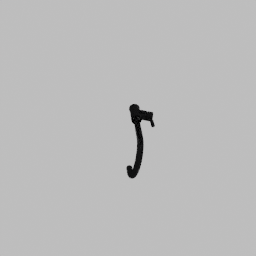
Label: appliances